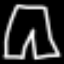
Label: pants